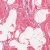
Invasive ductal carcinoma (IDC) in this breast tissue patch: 0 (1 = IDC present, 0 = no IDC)